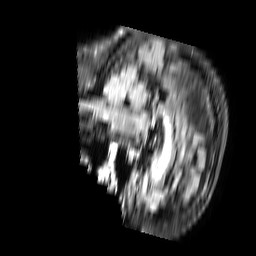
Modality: FLAIR
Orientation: sagittal
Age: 80
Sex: female
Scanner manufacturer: philips
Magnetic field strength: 3 T
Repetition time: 11 s
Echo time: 0.12 s